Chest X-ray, PA view. Patient: 51 years old, sex F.
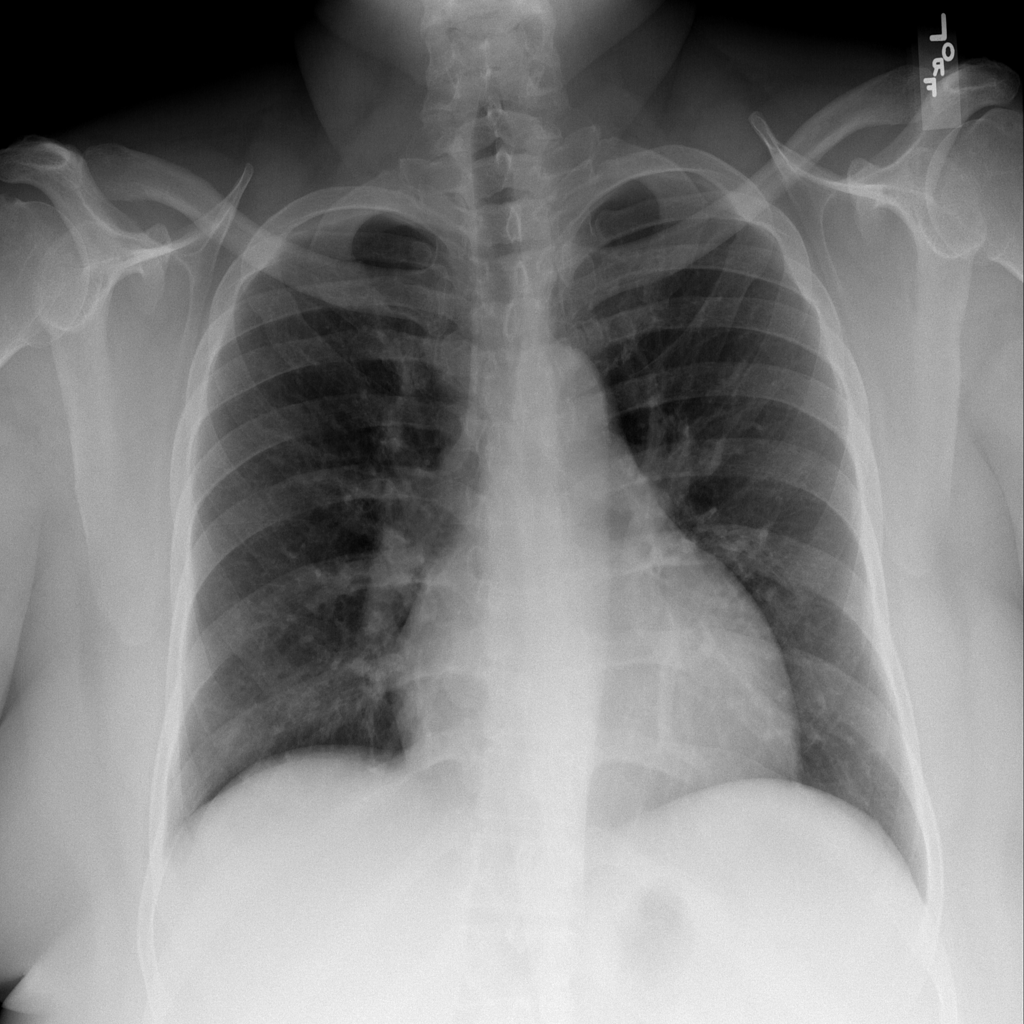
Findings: Cardiomegaly